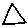
Label: triangle